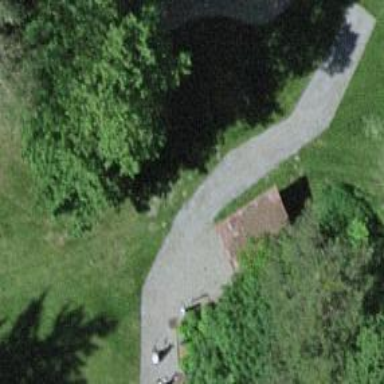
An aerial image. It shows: Designated golf cart path that is track with grade 2 surface.